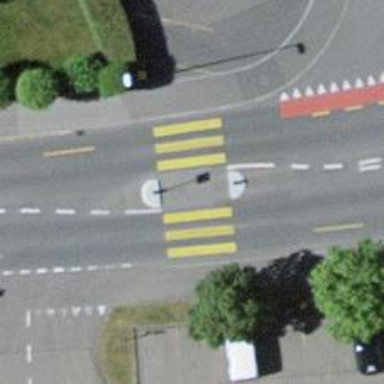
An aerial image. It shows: Footway located on traffic island.